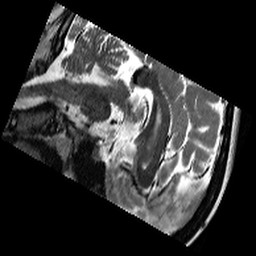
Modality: T2w
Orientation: sagittal
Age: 18
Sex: female